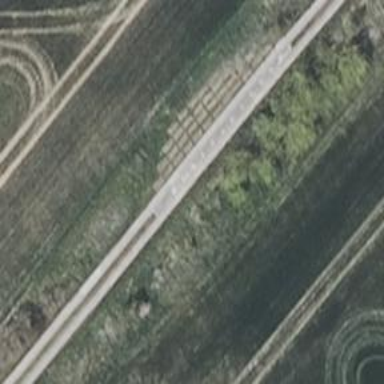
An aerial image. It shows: Passing place on the road.